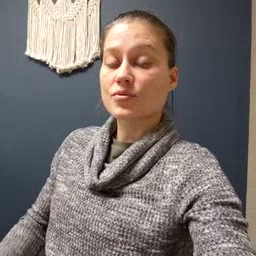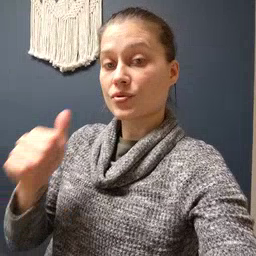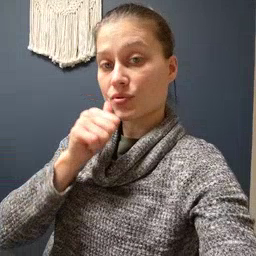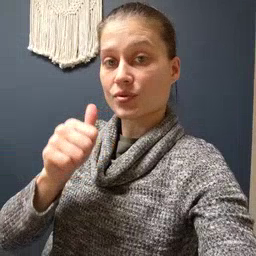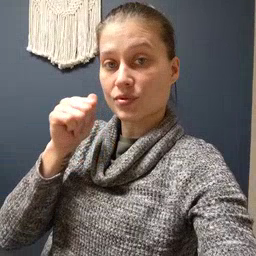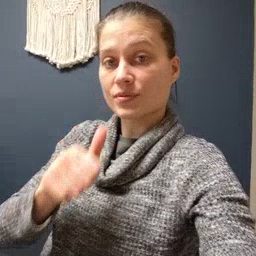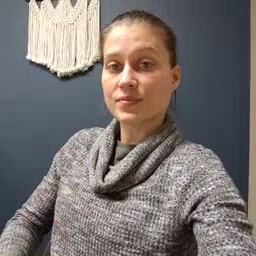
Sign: girl